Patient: sex M, age 66
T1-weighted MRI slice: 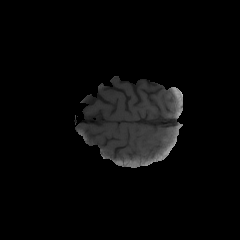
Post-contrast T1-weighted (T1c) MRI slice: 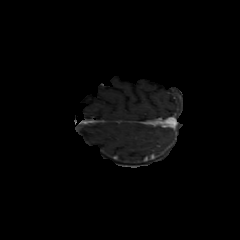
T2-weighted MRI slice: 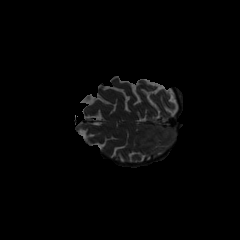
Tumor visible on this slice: no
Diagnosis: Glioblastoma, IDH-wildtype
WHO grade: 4